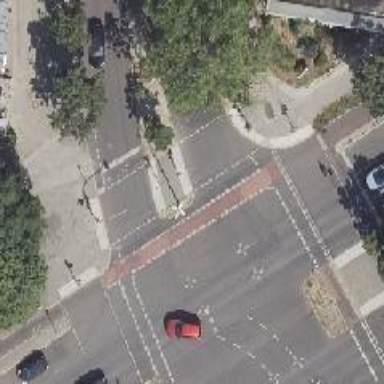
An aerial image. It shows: Road crossing with traffic signals.